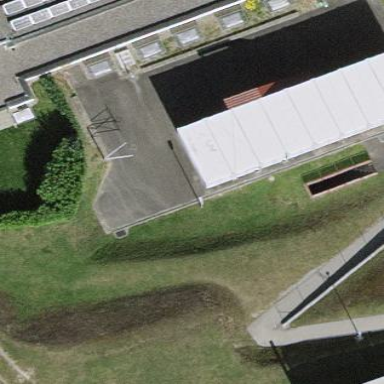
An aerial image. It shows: Basketball court on pitch.